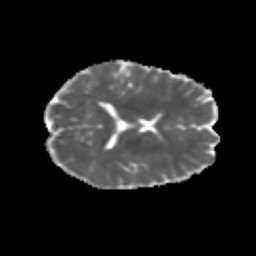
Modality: MD
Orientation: axial
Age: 27
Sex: female
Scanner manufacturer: siemens
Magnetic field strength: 3 T
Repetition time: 3.5 s
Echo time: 0.113 s